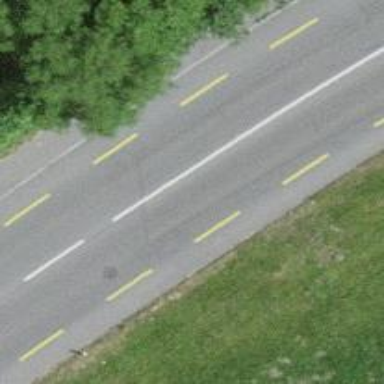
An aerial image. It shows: Primary road with asphalt surface and designated cycle lane.